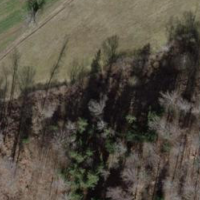
EUNIS habitat code: 41
Species observed at this site:
Campanula glomerata